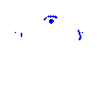
Particle: proton